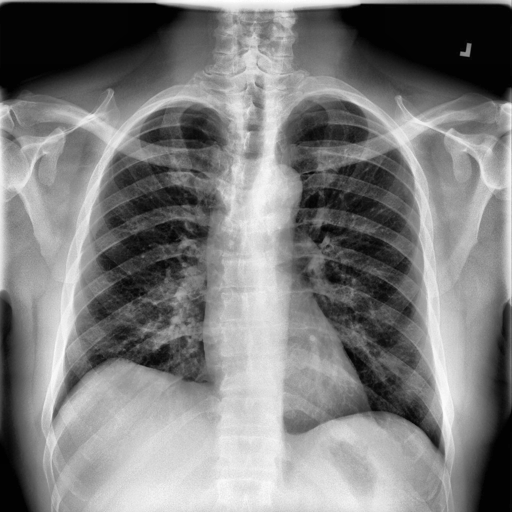
Finding: NORMAL